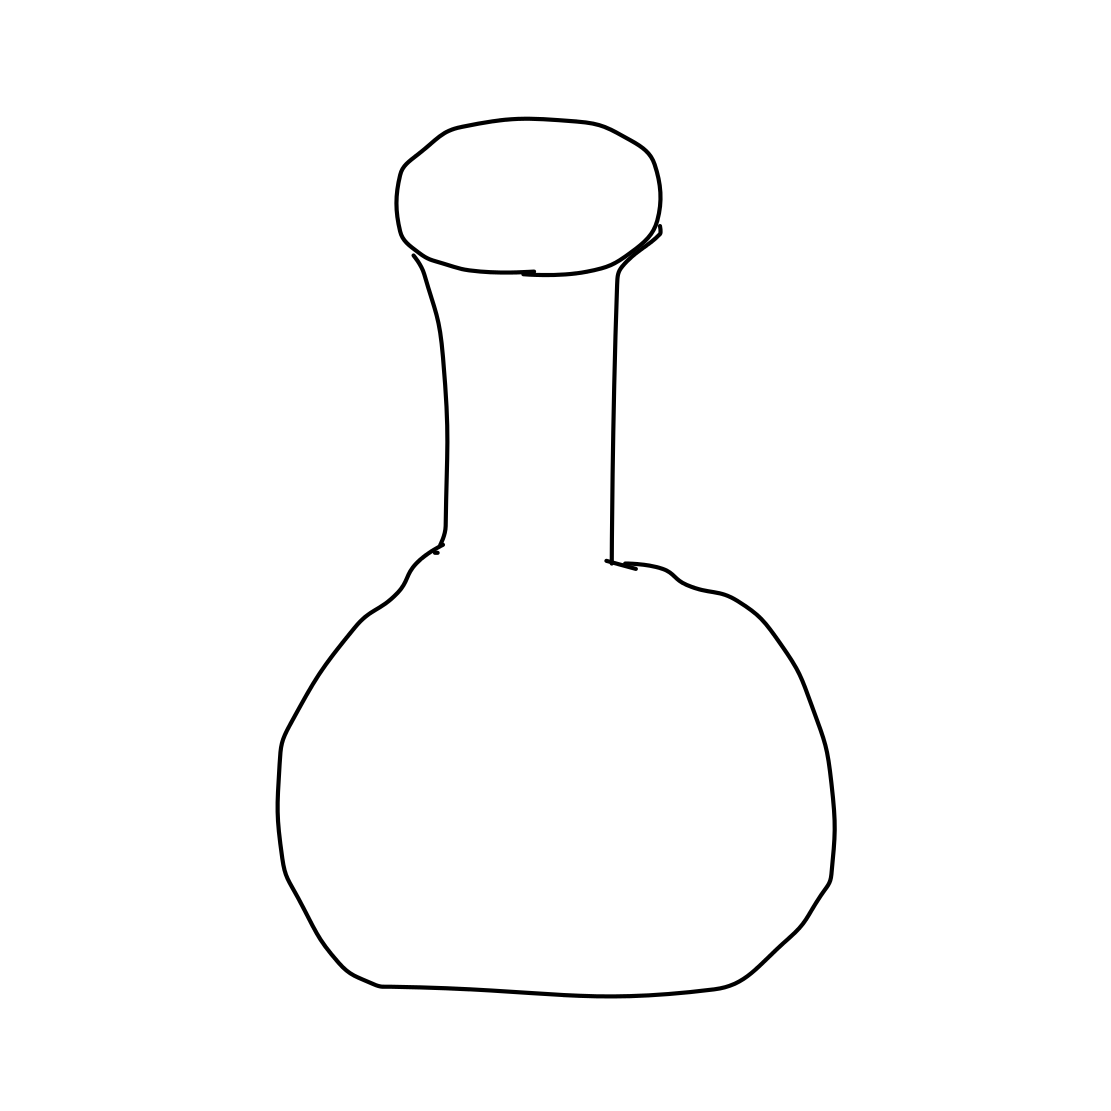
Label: vase